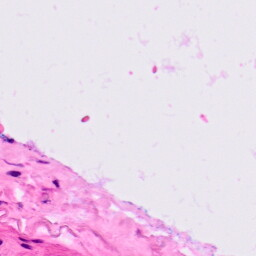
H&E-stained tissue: Lung